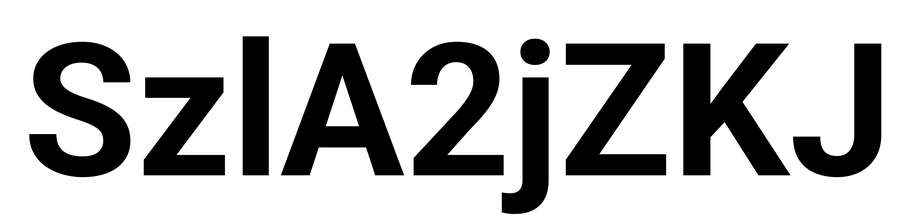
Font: Roboto_Bold